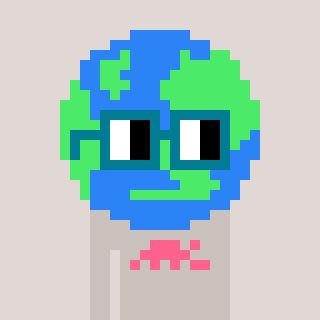
a pixel art character with square dark green glasses, a earth-shaped head and a foggrey-colored body on a warm background